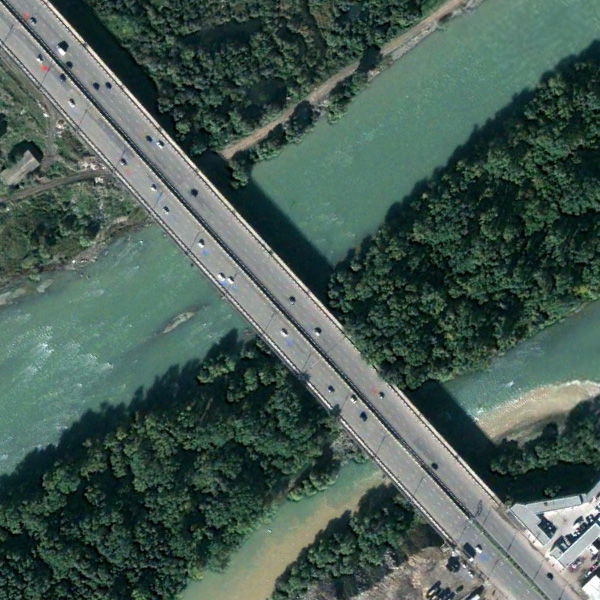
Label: Bridge